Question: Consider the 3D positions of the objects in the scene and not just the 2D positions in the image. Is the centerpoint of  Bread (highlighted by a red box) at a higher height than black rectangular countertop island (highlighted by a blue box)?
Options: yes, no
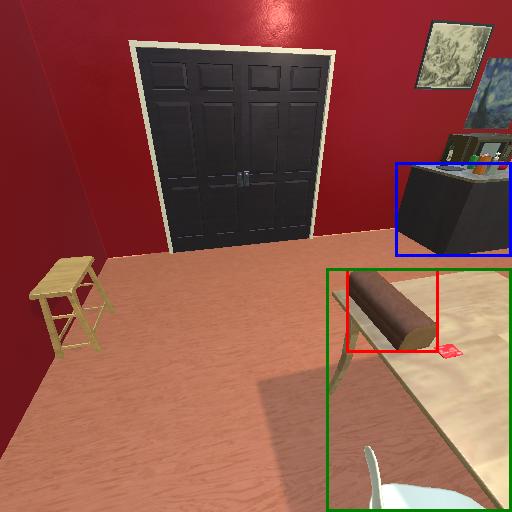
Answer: yes